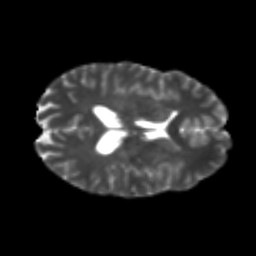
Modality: T2w
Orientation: axial
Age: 26
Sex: male
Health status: healthy
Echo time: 0.074 s